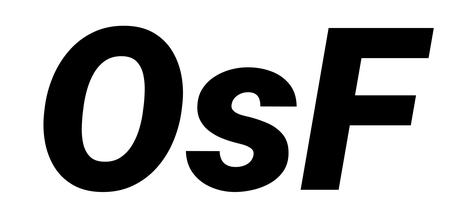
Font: Roboto-Italic_Black_Italic